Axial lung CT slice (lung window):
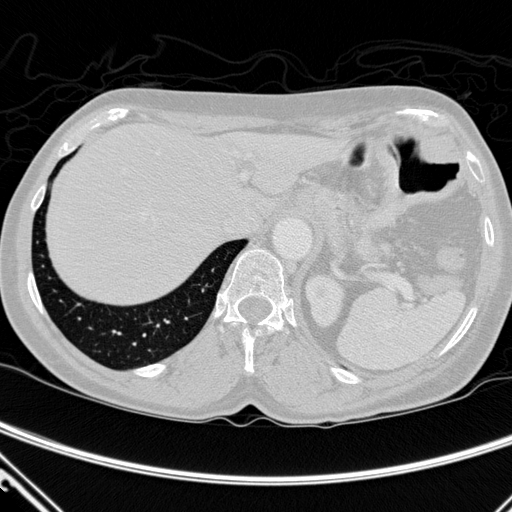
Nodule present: no